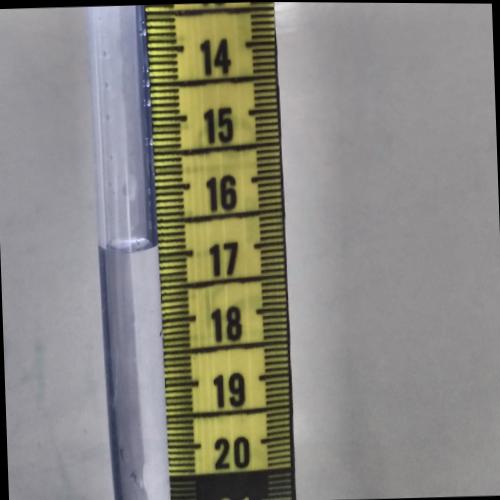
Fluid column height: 16.9 cm